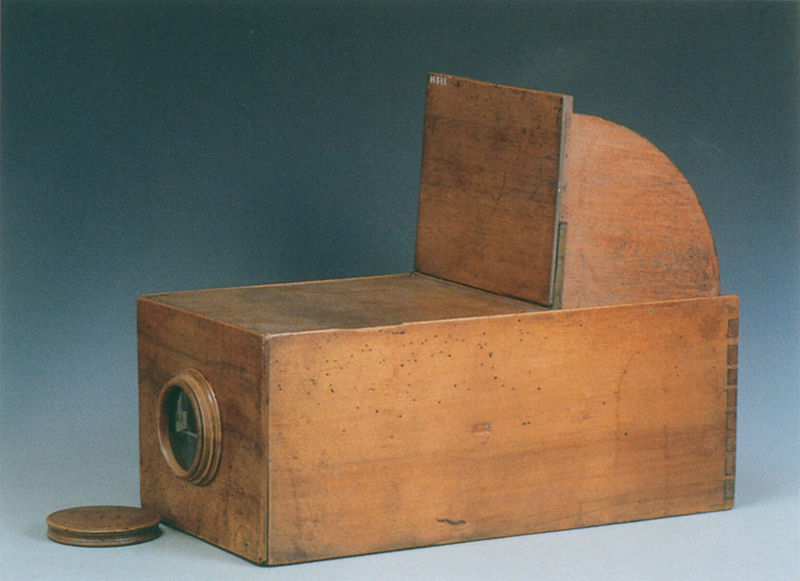
Titel: Camera obscura
Künstler: Louis Jacques Mandé Daguerre
Institution: Paris, Musée des Arts et Métiers/ inv.16865
Schlagwörter: blau, weiß, braun, glas, holz, alt, kappe, foto, fotografie, punkte, deckel, rechteck, quader, scharnier, furnier, linse, abdeckung, guckloch, holzwurm, exponat, rchteck, fotoapparat, kamera, camera, objektiv, teleskop, holzschachtel, steckverbindung, fotokasten, holzwurmlöcher, verzapft